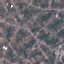
Land use / land cover class: Residential